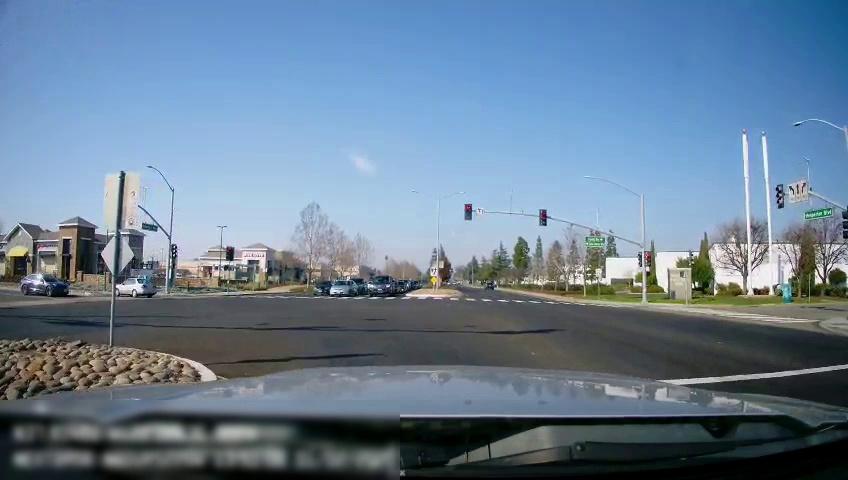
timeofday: Day
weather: Sunny
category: Drivable Space
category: Drivable Space
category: Vehicles | Car
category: Vehicles | Car
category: Vehicles | Car
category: Vehicles | Car
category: Vehicles | Car
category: Vehicles | Car
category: Vehicles | Car
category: Traffic | Lights
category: Traffic | Signs
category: Traffic | Lights
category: Traffic | Lights
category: Traffic | Lights
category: Traffic | Lights
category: Traffic | Lights
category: Traffic | Lights
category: Traffic | Lights
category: Traffic | Lights
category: Traffic | Signs
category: Traffic | Signs